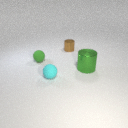
small brown metal cylinder to the right of small cyan rubber sphere